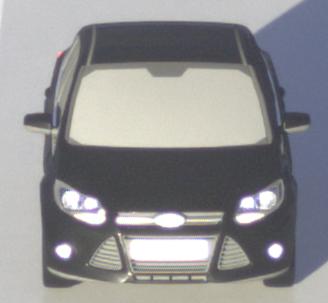
Make: Ford
Model: Focus 1.6 Ti-VCT
Detailed model: Focus (III)
Model produced from: 2011/09
Model produced until: 2014/09
Doors: 5
Color: black
Road condition: wet road
Daytime: sunrise or sunset
Contrast: high contrast